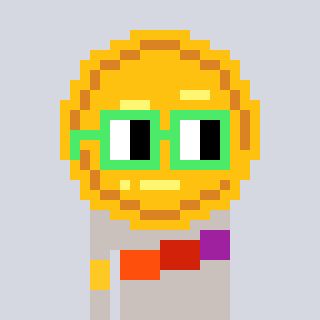
a pixel art character with square light green glasses, a medal-shaped head and a foggrey-colored body on a cool background